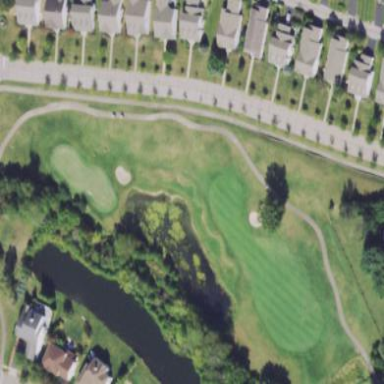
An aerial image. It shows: Sand bunker on golf course.